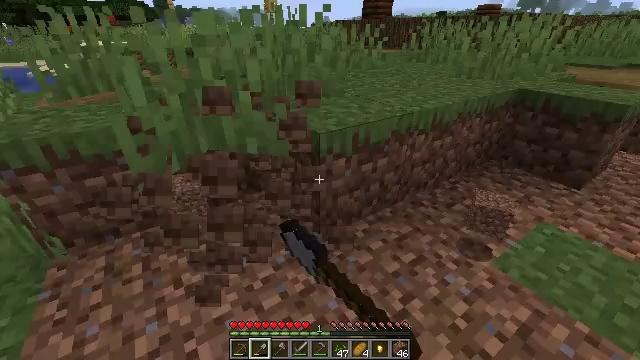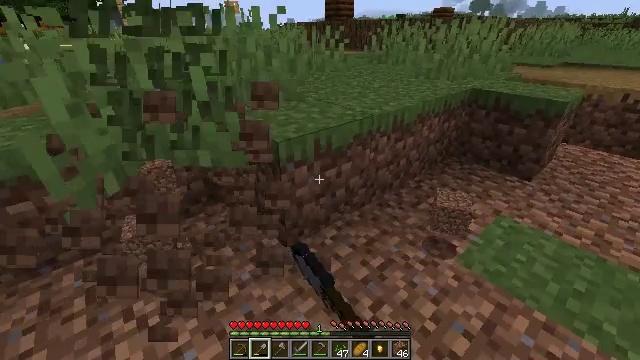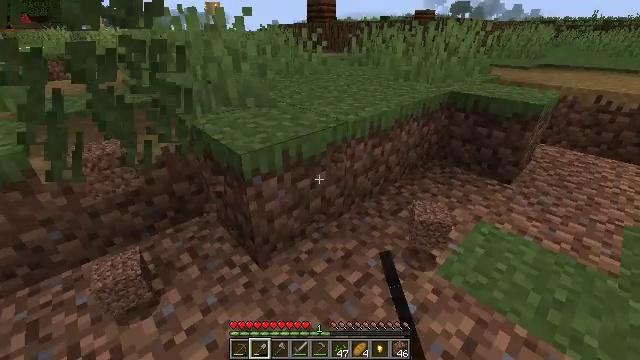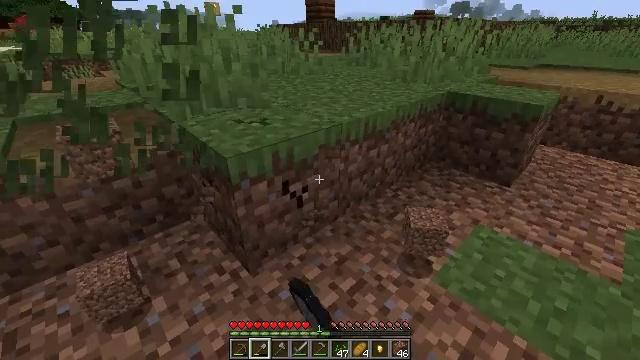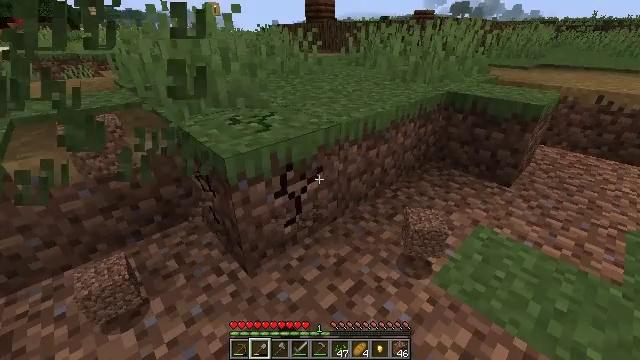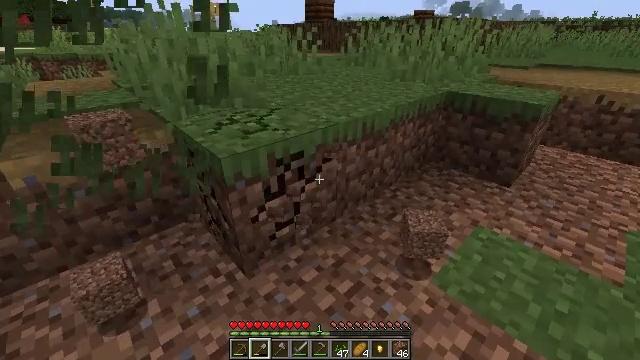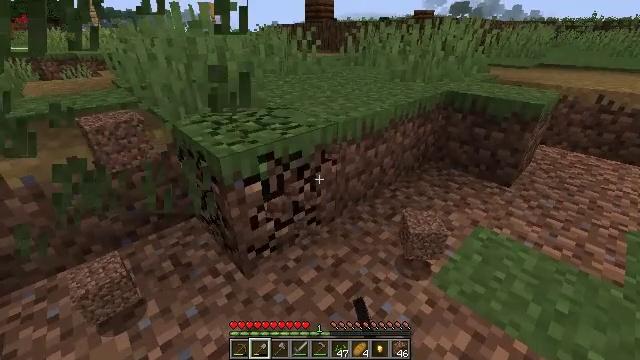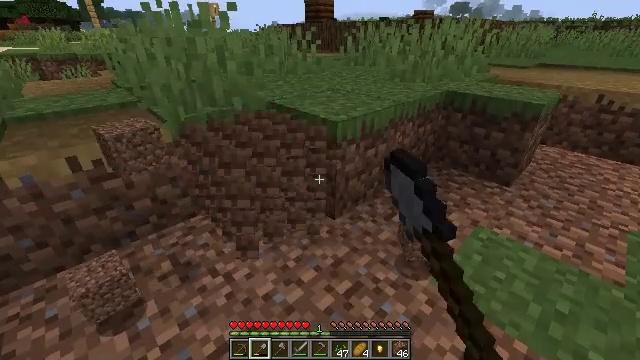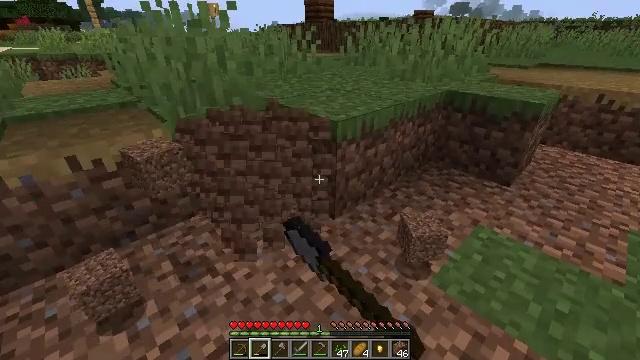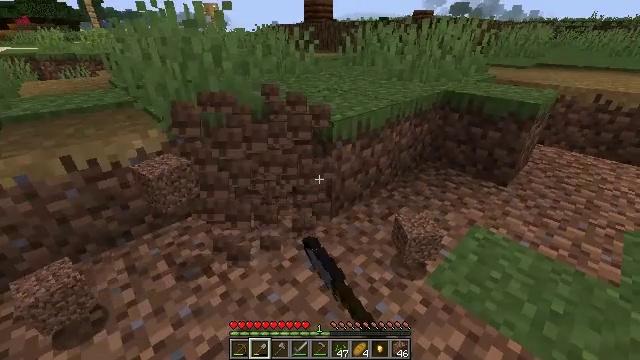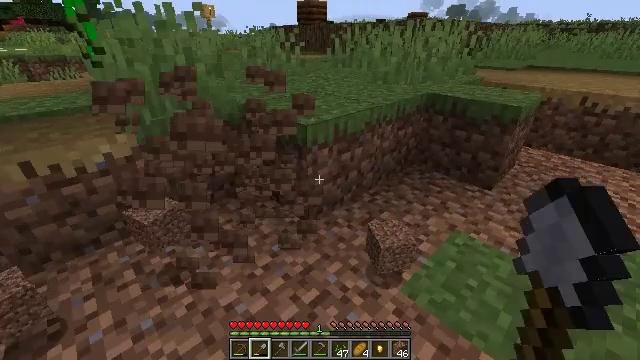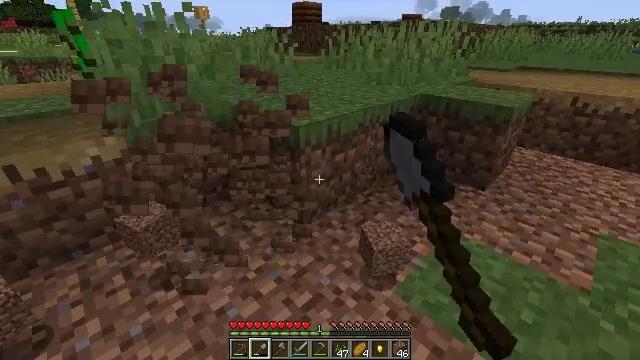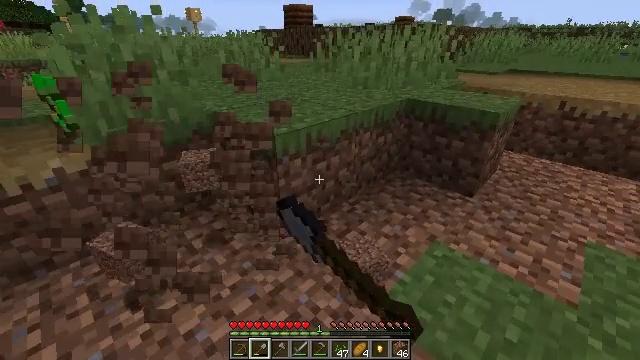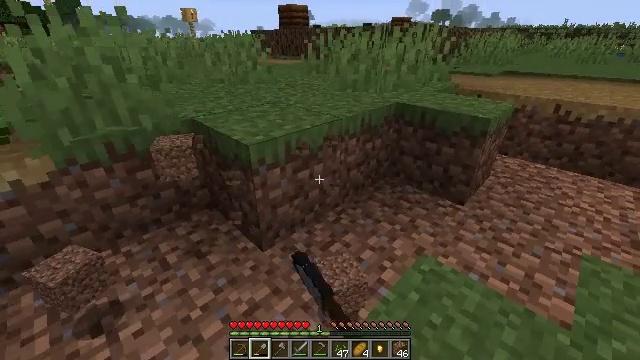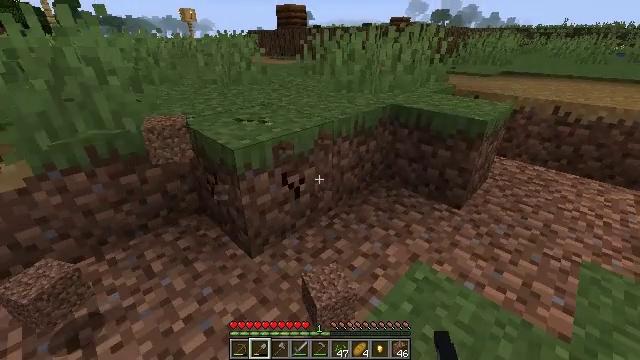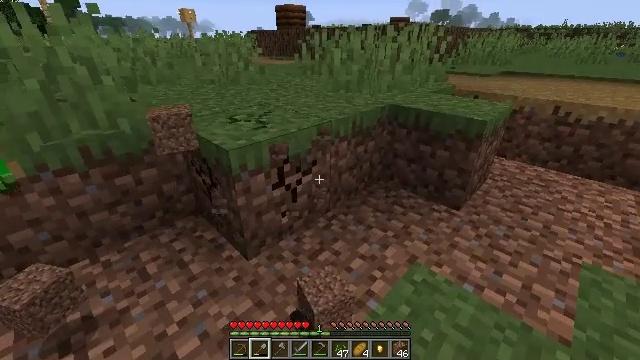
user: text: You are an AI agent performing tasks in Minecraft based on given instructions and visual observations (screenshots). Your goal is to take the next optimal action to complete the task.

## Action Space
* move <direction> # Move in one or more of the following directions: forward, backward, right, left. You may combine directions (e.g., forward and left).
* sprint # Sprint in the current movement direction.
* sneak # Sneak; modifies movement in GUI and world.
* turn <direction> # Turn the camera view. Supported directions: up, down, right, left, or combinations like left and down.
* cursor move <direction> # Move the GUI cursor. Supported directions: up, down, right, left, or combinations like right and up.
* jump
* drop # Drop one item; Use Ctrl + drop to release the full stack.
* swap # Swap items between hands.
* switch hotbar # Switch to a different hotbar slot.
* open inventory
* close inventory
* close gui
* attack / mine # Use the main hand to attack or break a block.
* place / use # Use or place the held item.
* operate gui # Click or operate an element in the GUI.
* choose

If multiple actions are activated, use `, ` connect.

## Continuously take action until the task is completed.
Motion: motion action
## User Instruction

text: Break the grass block.
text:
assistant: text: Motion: move forward and move right, turn right, attack / mine
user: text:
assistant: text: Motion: turn right, attack / mine
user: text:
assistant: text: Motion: attack / mine
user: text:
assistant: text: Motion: attack / mine
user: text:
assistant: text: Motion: attack / mine
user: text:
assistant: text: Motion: attack / mine
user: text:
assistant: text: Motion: attack / mine
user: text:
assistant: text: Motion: attack / mine
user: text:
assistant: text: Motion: move right, attack / mine
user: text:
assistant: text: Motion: move forward and move right, attack / mine
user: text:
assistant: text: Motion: move forward and move right, attack / mine
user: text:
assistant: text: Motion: move forward and move right, turn right, attack / mine
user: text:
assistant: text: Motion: attack / mine
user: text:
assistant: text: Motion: attack / mine
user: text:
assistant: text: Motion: attack / mine
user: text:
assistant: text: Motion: attack / mine
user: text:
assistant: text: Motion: turn right, attack / mine
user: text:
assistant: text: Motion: attack / mine
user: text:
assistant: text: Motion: attack / mine
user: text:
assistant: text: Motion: attack / mine
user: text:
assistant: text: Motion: attack / mine
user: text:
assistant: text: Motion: move forward and move right, attack / mine
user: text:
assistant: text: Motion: move forward and move right, attack / mine
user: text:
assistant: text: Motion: move forward and move right, turn up, attack / mine
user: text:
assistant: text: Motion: attack / mine
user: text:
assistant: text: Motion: attack / mine
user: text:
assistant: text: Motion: attack / mine
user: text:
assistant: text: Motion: attack / mine
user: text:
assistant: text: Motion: attack / mine
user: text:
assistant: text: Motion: attack / mine